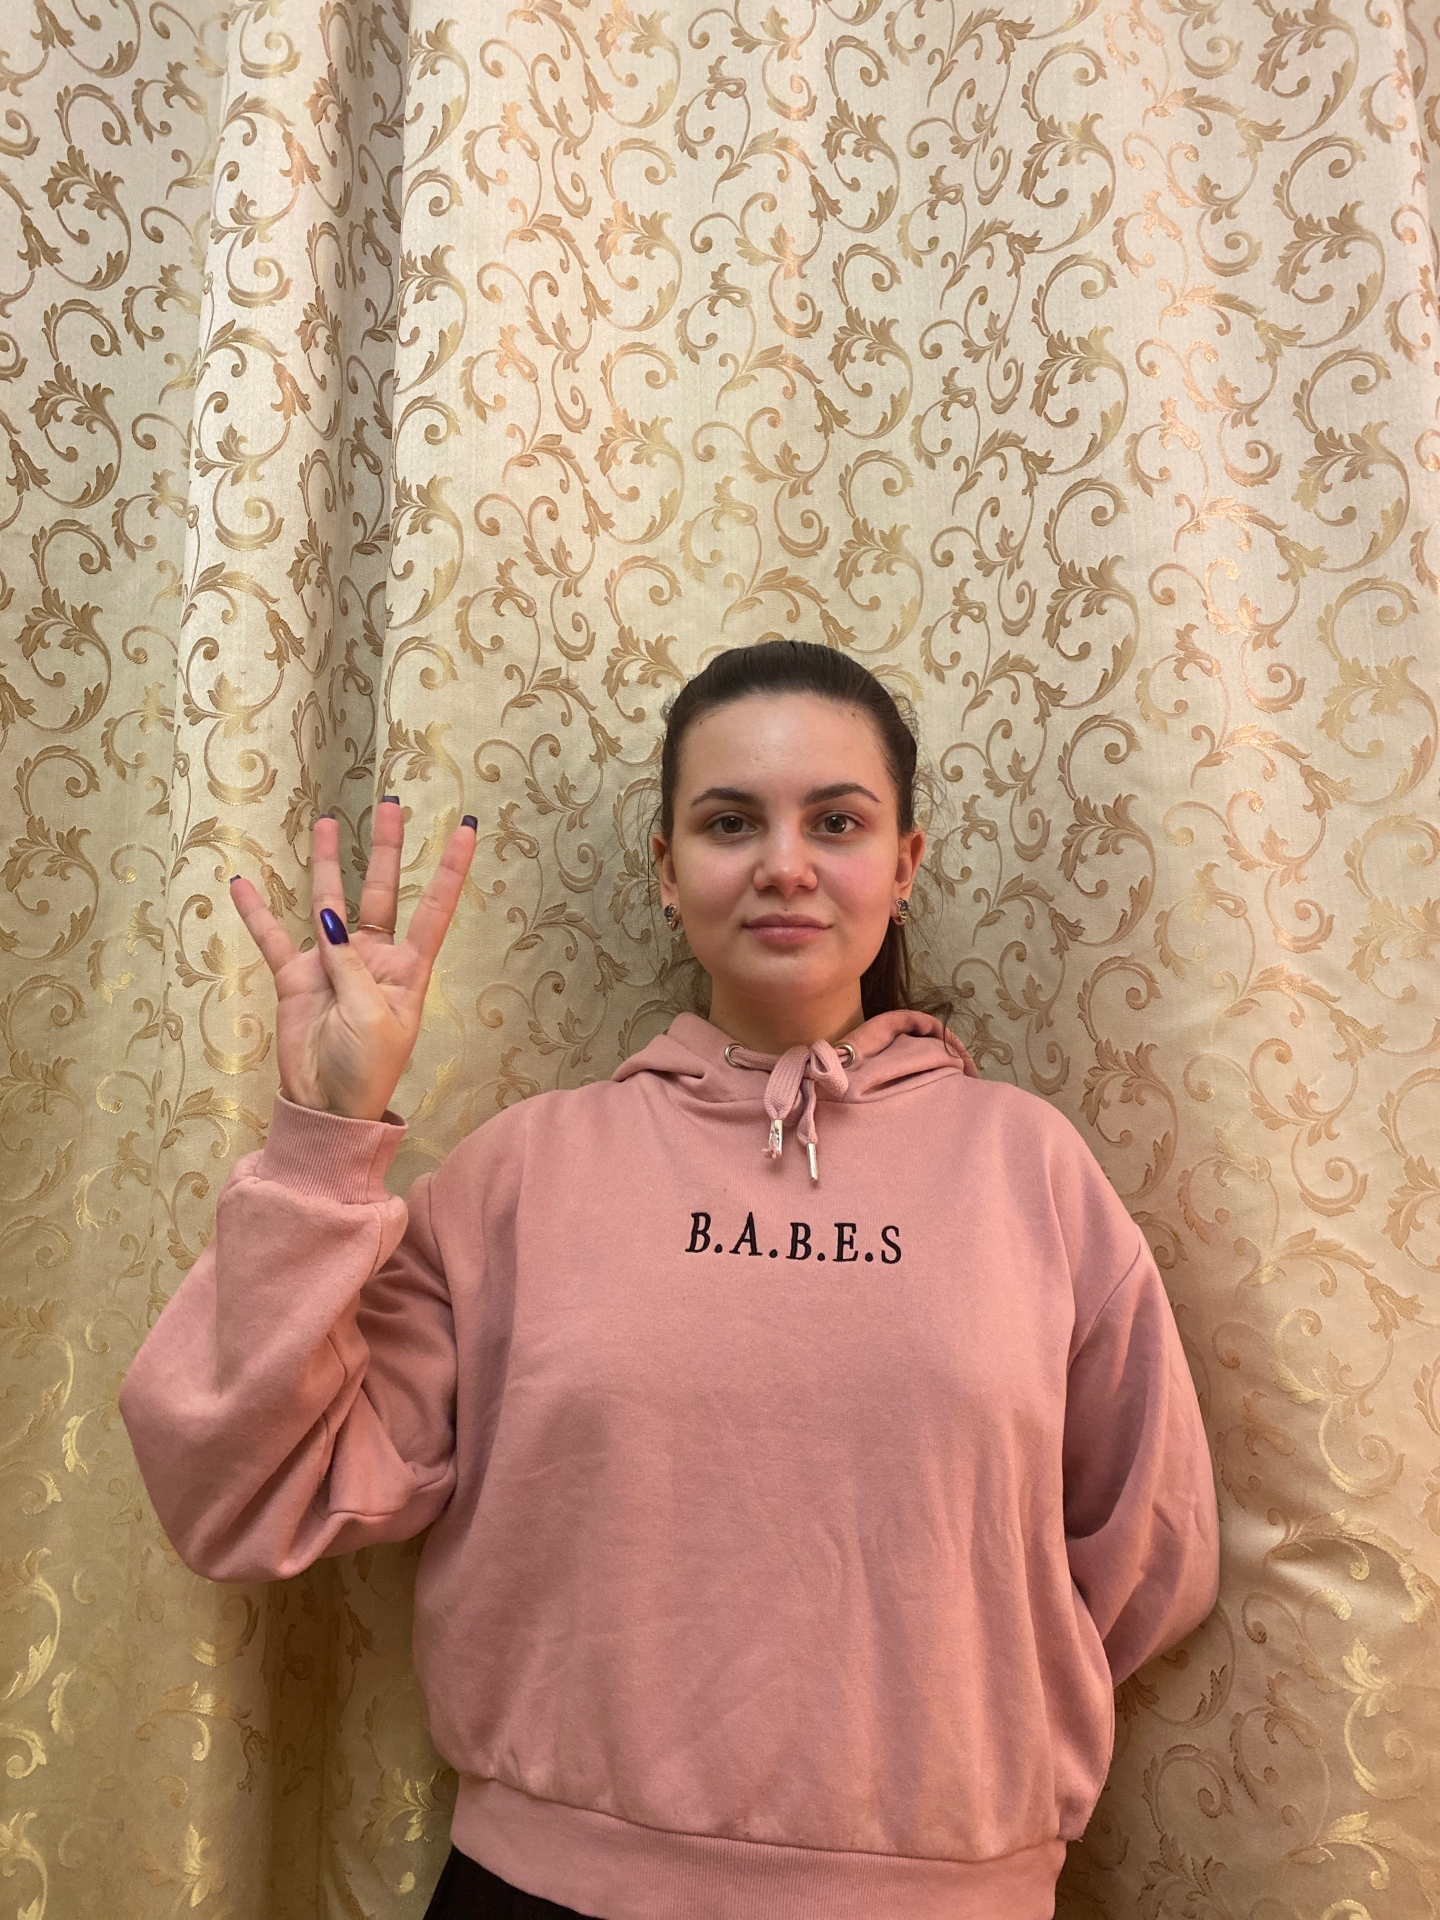
Label: clear